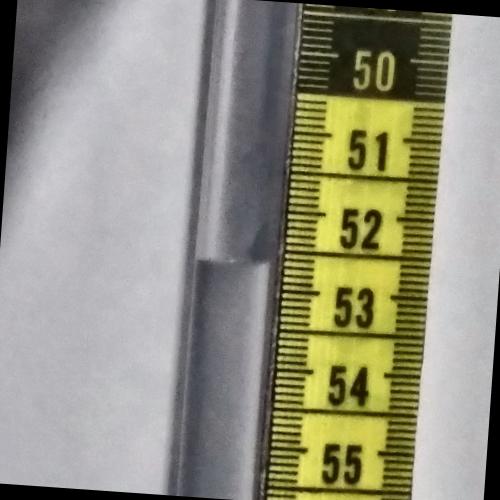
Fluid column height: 52.7 cm